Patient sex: M
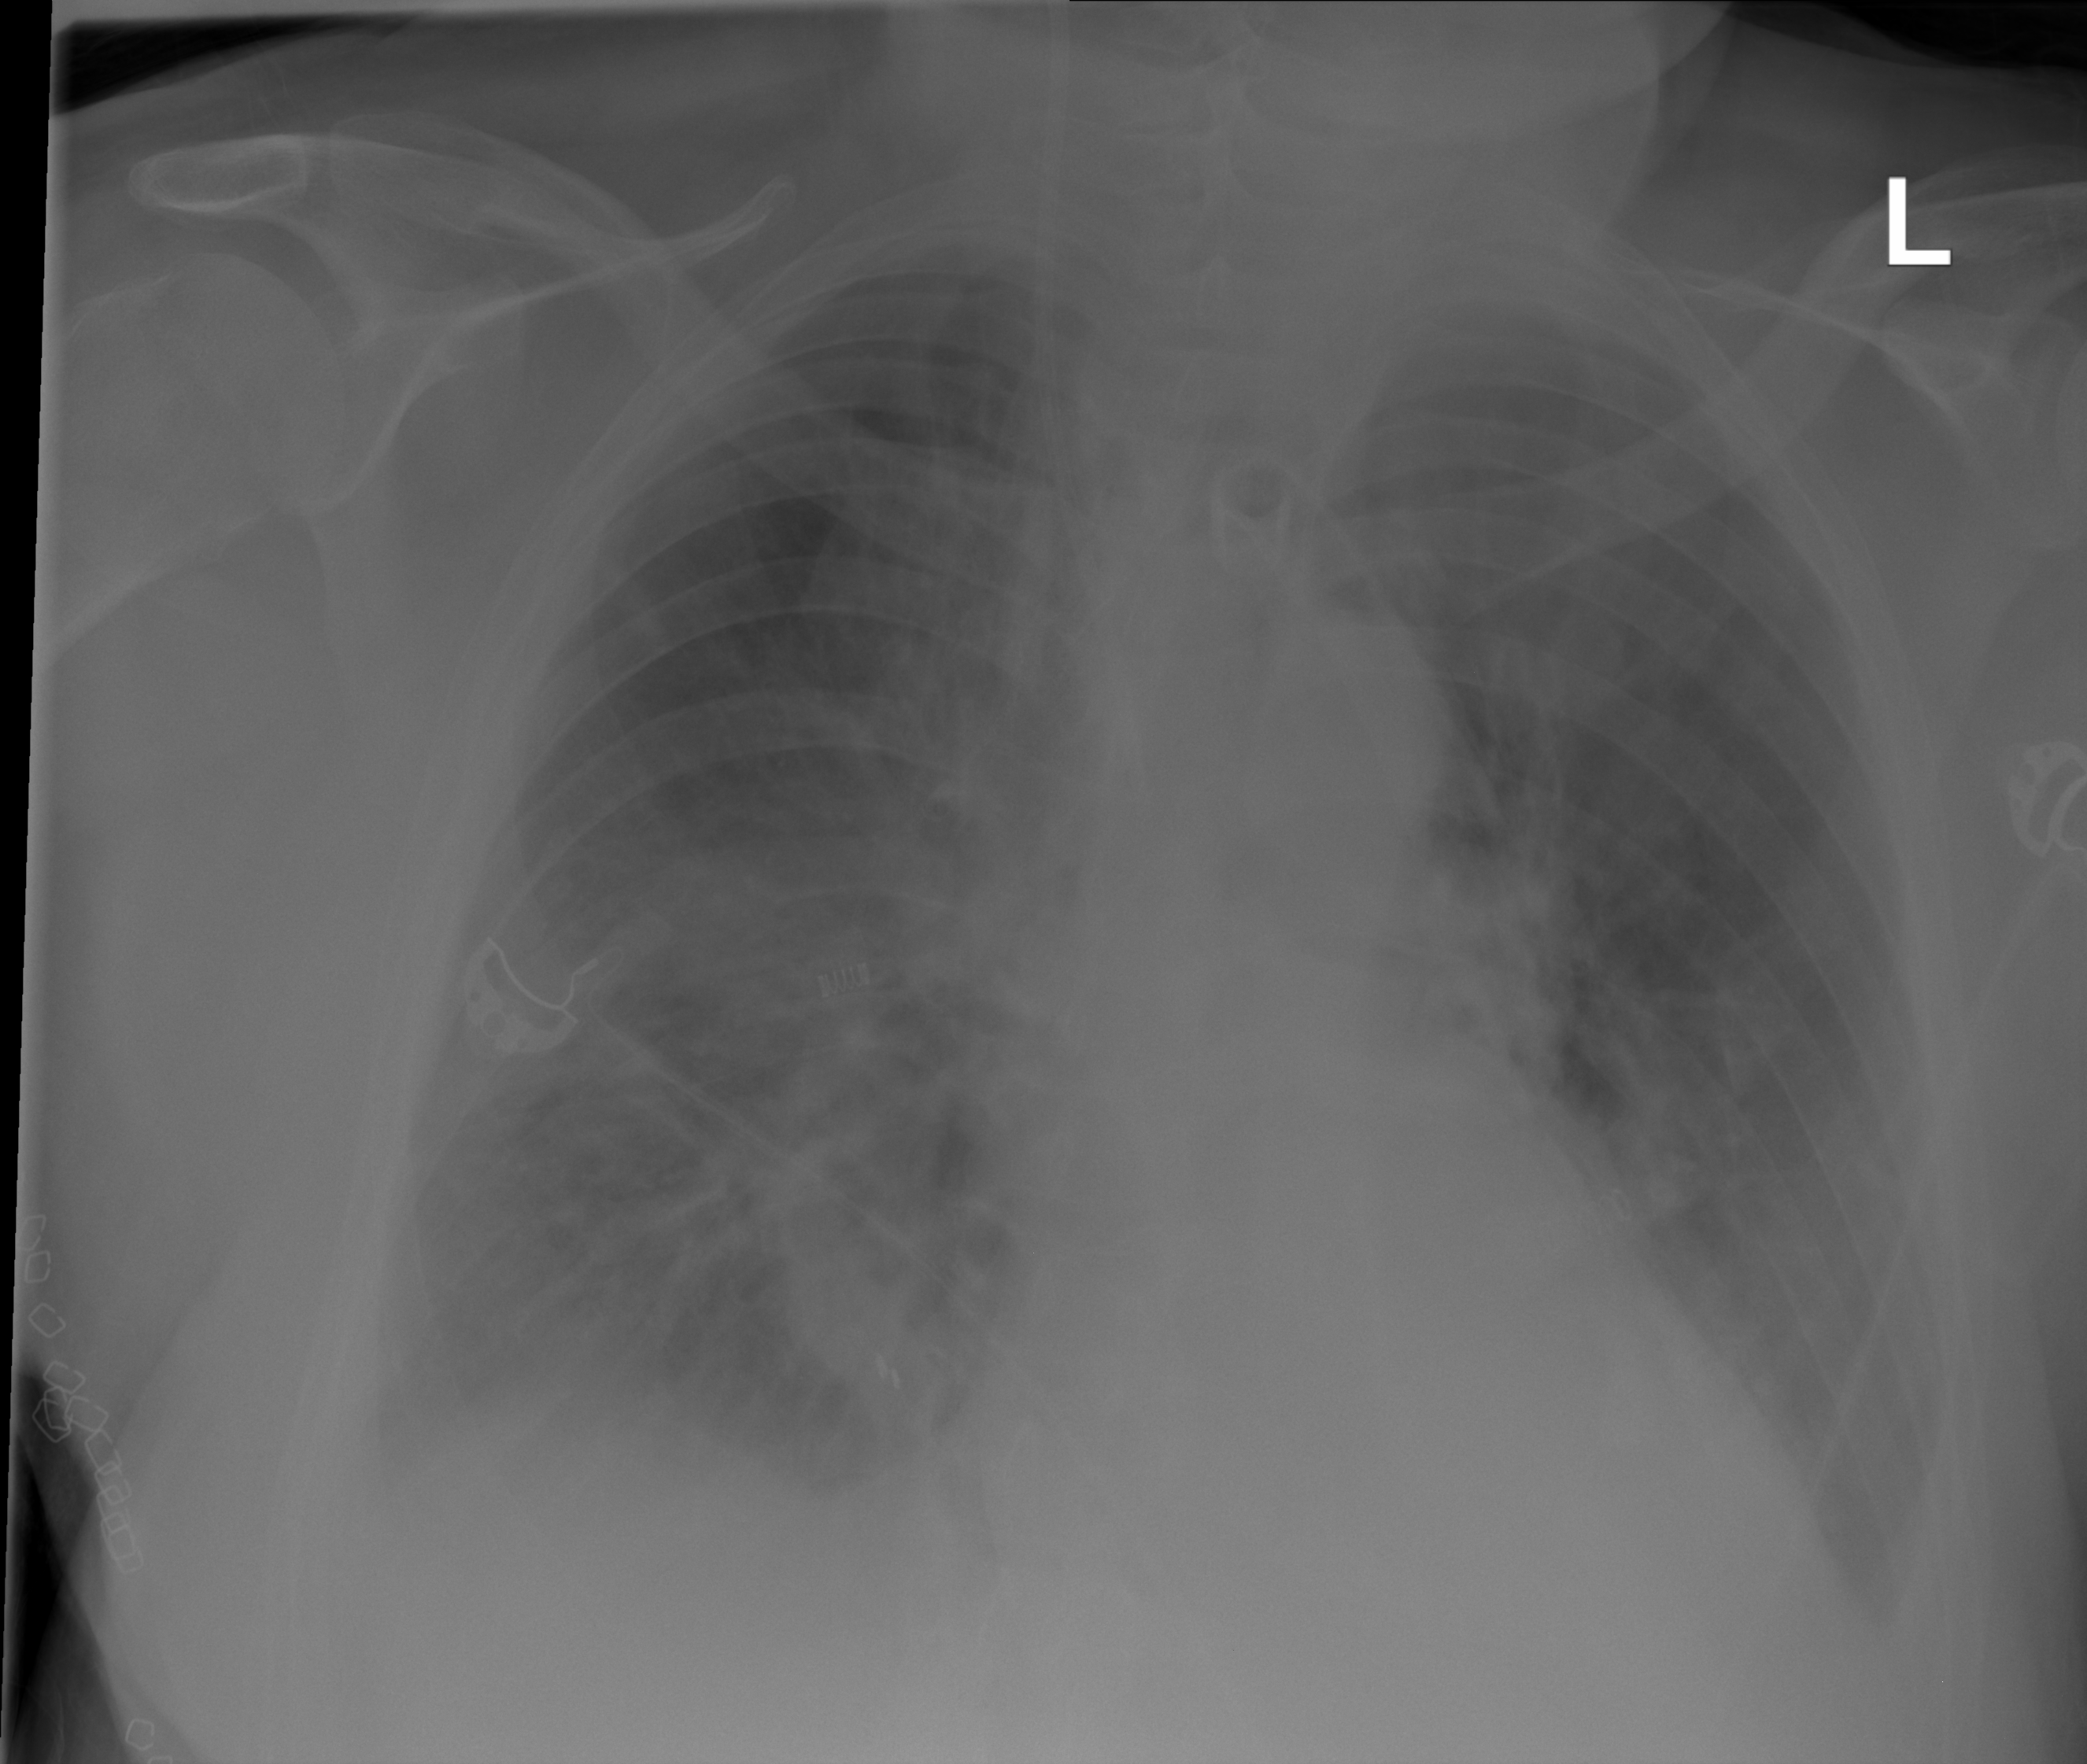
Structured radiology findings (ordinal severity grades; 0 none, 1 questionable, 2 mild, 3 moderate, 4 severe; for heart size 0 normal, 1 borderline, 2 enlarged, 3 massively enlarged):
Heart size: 2
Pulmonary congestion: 2
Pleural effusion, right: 3
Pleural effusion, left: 2
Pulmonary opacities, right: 3
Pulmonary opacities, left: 2
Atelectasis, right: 3
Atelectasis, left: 3